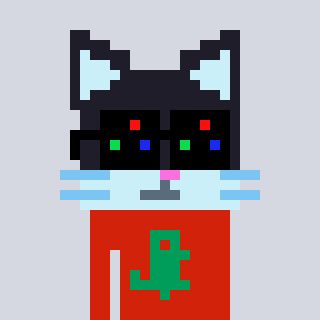
a pixel art character with square black sunglasses, a cat-shaped head and a red-colored body on a cool background